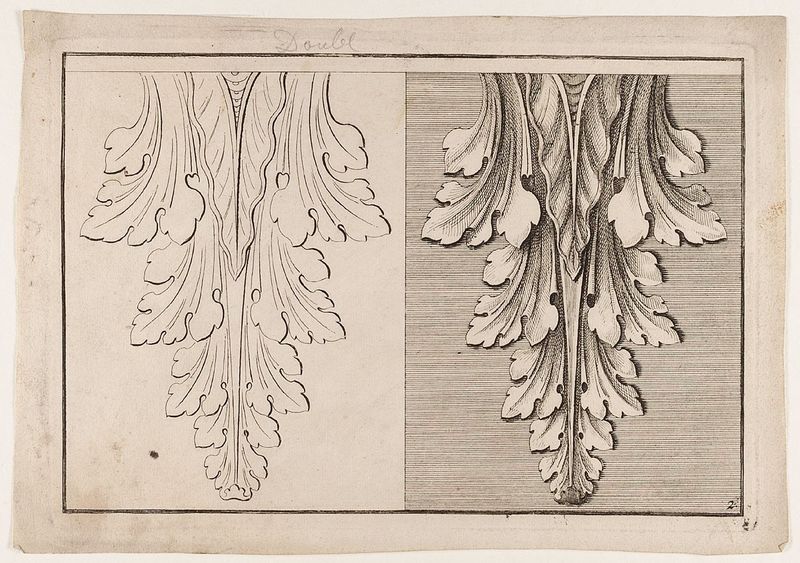
Titel: Akanthusblätter, Blatt 2 aus der Folge 'Gründliche Anweisung wie ein sauber Laub mit seinen Eintheilungen solle entworffen... werden... gezeichnet von Johann Leonhard Eisler'
Künstler: Johann Leonhard Eisler
Standort: Hamburg
Institution: Museum für Kunst und Gewerbe Hamburg
Schlagwörter: blätter, blatt, grafik, graphik, fotografie, photographie, druckgraphik, druckgrafik, stich, kupferstich, kerben, akanthus, reproduktionen, acanthus, druckerzeugnisse, ornamentstich, vorlageblätter, akanthusornament, weiß grau, doulel